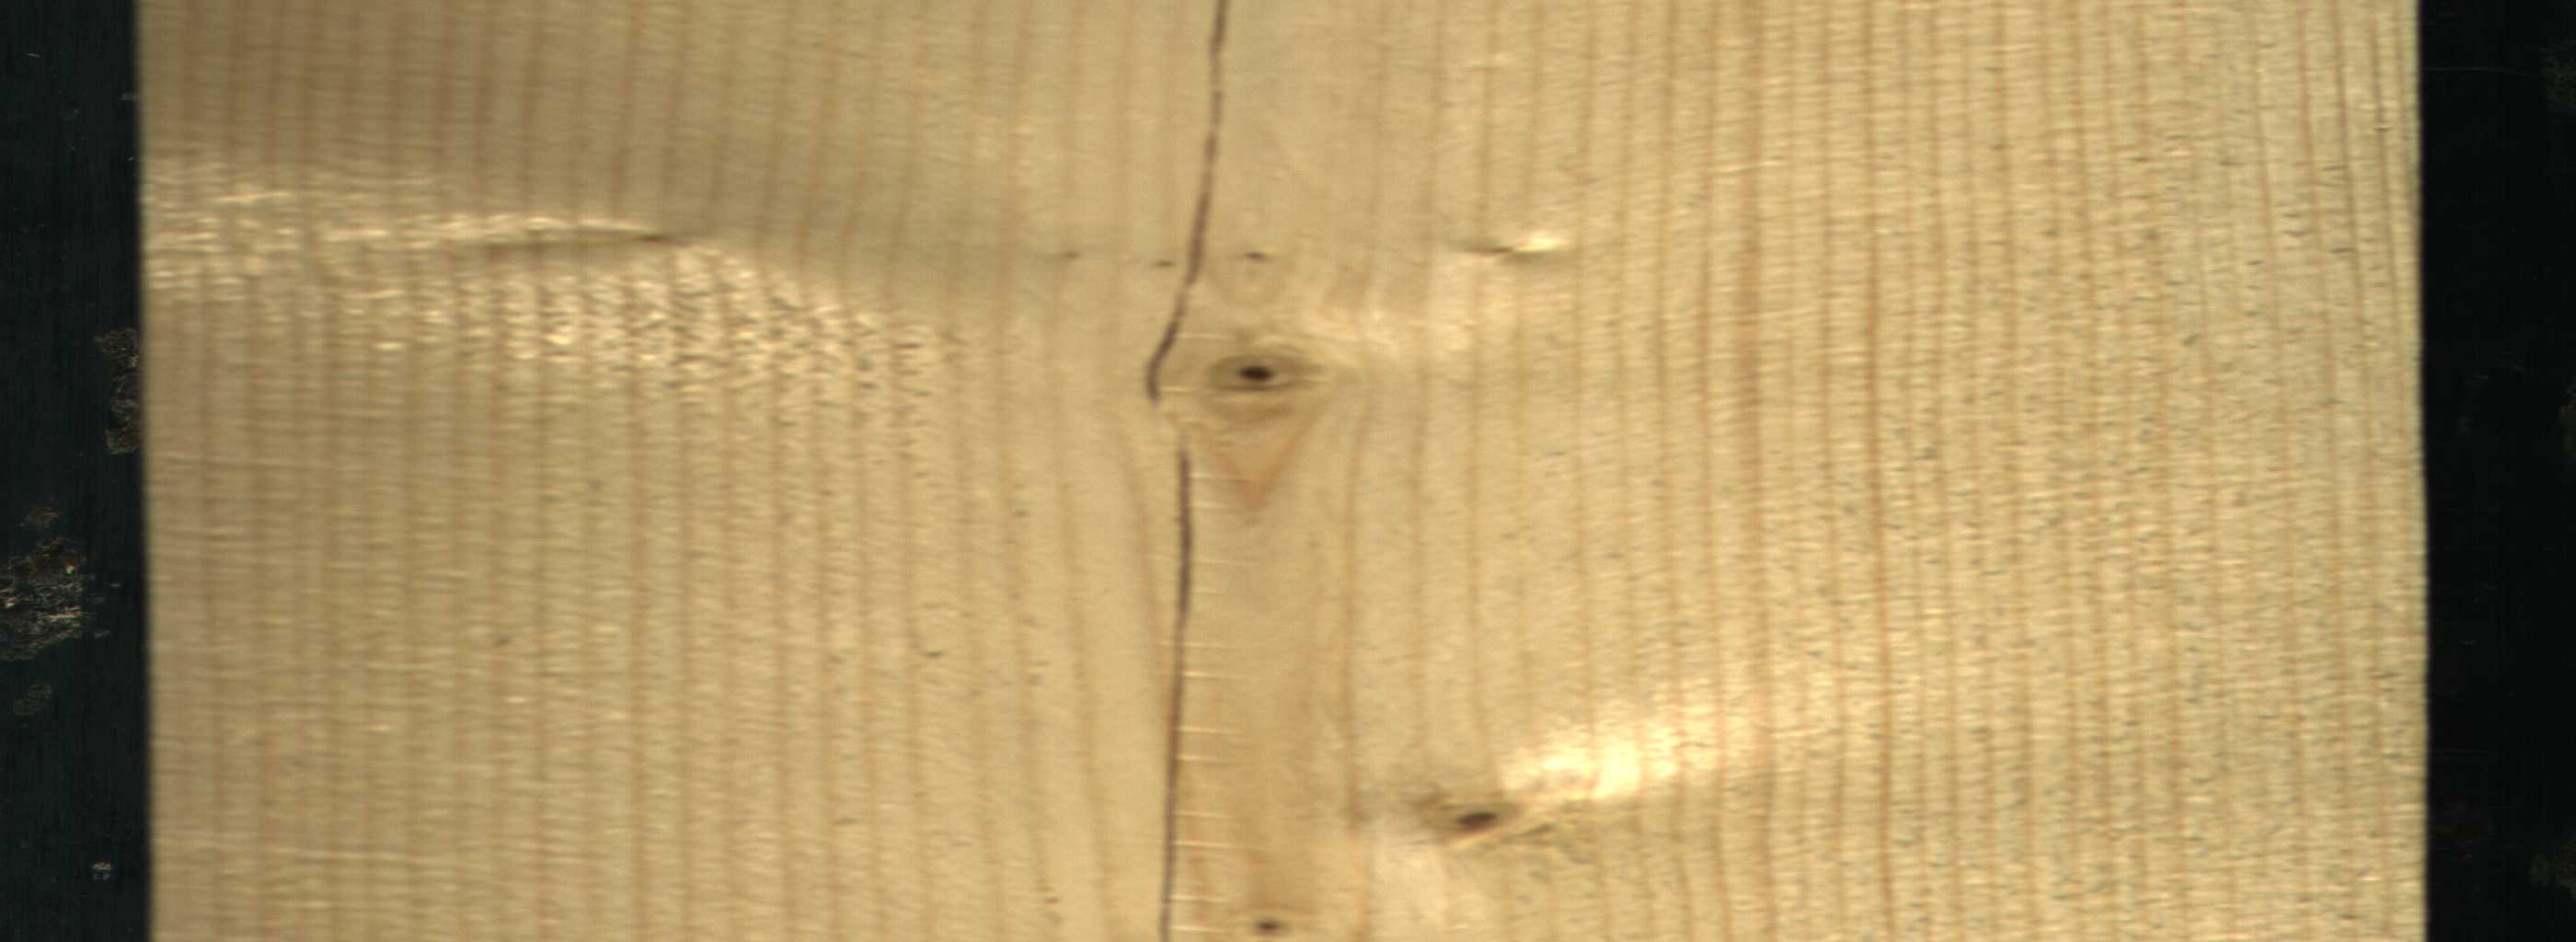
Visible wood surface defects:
Crack
Live_Knot
Live_Knot
Live_Knot